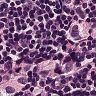
Metastatic tissue present: yes